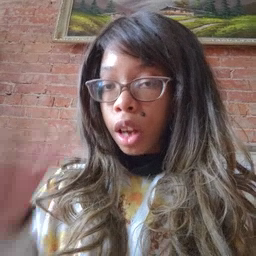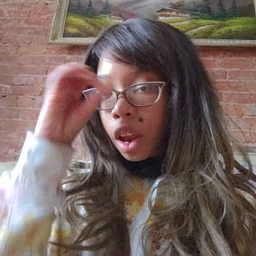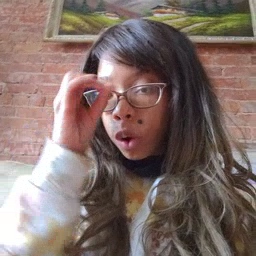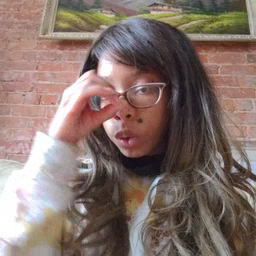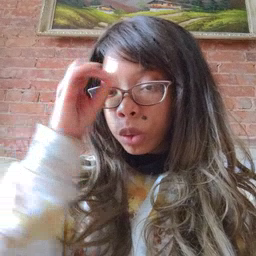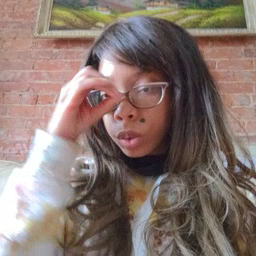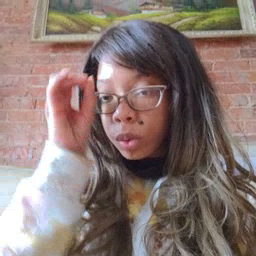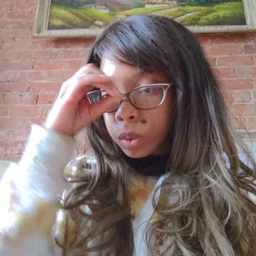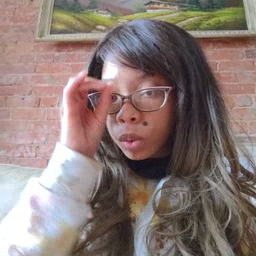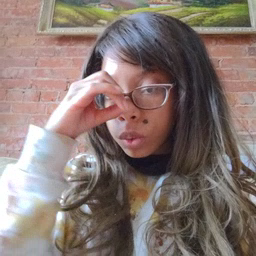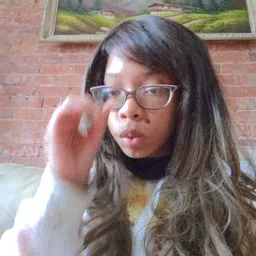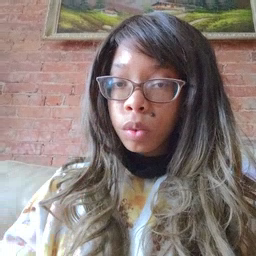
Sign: owl